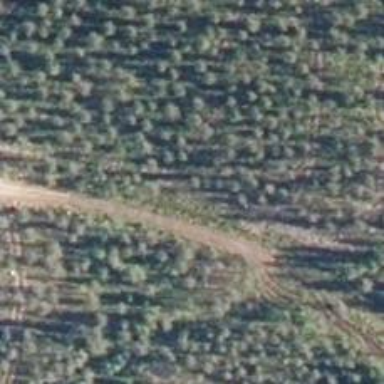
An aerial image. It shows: Track road with grade4 tracktype.